Question:
The eventual goal of this code is to make sure the customer is defining shapes that can actually be machined by our... uh, machines. To do this, we are offsetting the specified shape inward by the radius of the bit and then back outward that same amount, thus rounding out any parts that would be too skinny to actually fit the bit into. For the polygon offsetting, we are using Angus Johnson's <URL>.
But as can be seen in the picture this is resulting in some unexpected shapes. In the picture, I have offset the original shape(green, mostly covered by later drawing) by -radius using 'ClipperLib::OffsetPolygon' to get the yellow shape,and then offsetting by radius to get the red shape.
In theory, this should result in the red shape matching the green shape completely for the case shown in the link.
What might be going wrong to make the above result happen?
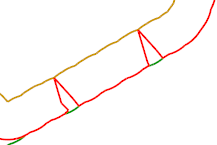
Answer: I had these artifacts also and in my case it was solved by CleanPolygons() before each and every offset operation. The problem was due to micro-self-intersections and/or duplicate points, which can be addressed using the mentioned cleaning function.